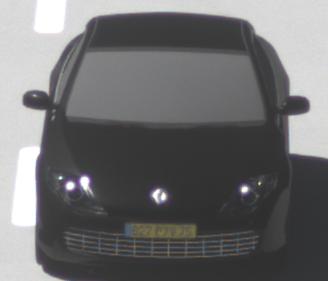
Make: Renault
Model: Laguna Coupé TCe 170
Detailed model: Laguna (III) Coupé
Model produced from: 2010/11
Model produced until: 2011/05
Doors: 2
Color: black
Road condition: dry road
Daytime: midday
Contrast: high contrast